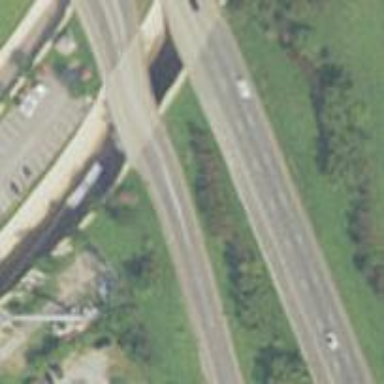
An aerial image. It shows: Asphalt motorway link.